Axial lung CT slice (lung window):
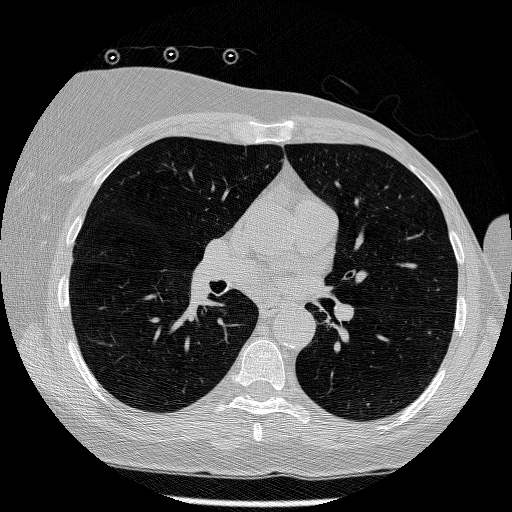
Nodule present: no